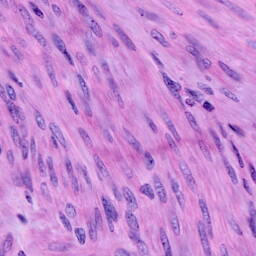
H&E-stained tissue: Cervix